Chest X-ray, AP view. Patient: 39 years old, sex M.
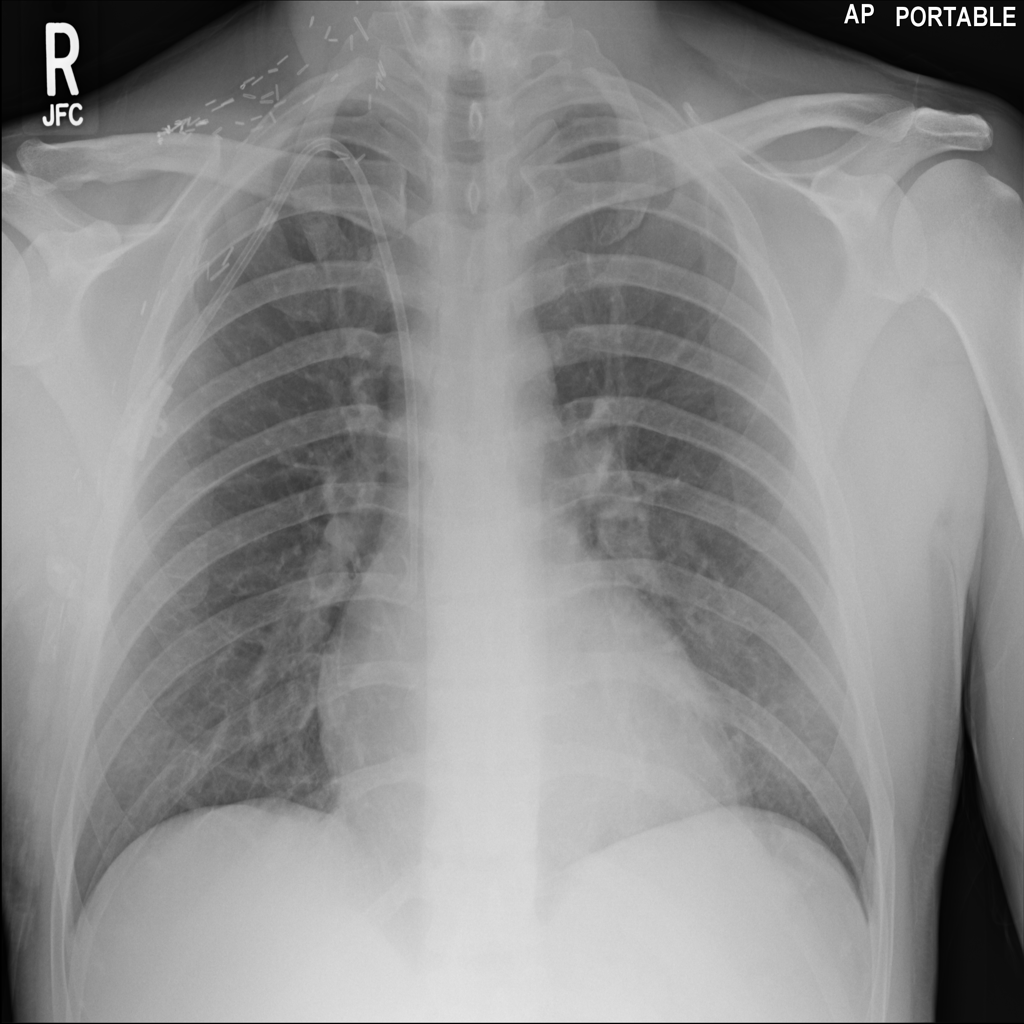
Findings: No Finding